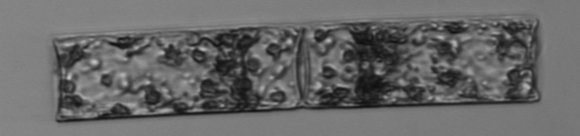
Label: Guinardia_flaccida